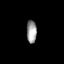
Tissue: prostate
Cell type: T cells
Senescence score: 0.3432
Nuclear area (px): 221
Mean DAPI intensity: 158.914